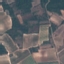
Land use / land cover: PermanentCrop